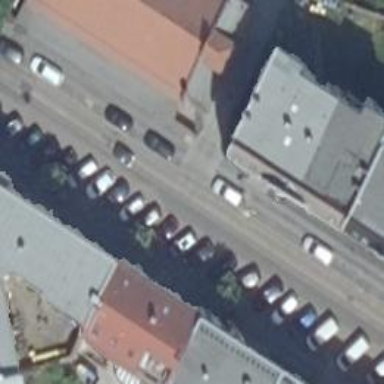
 with the right lane being on the kerb and the left lane on the street. The railway is electrified with contact line."